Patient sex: M
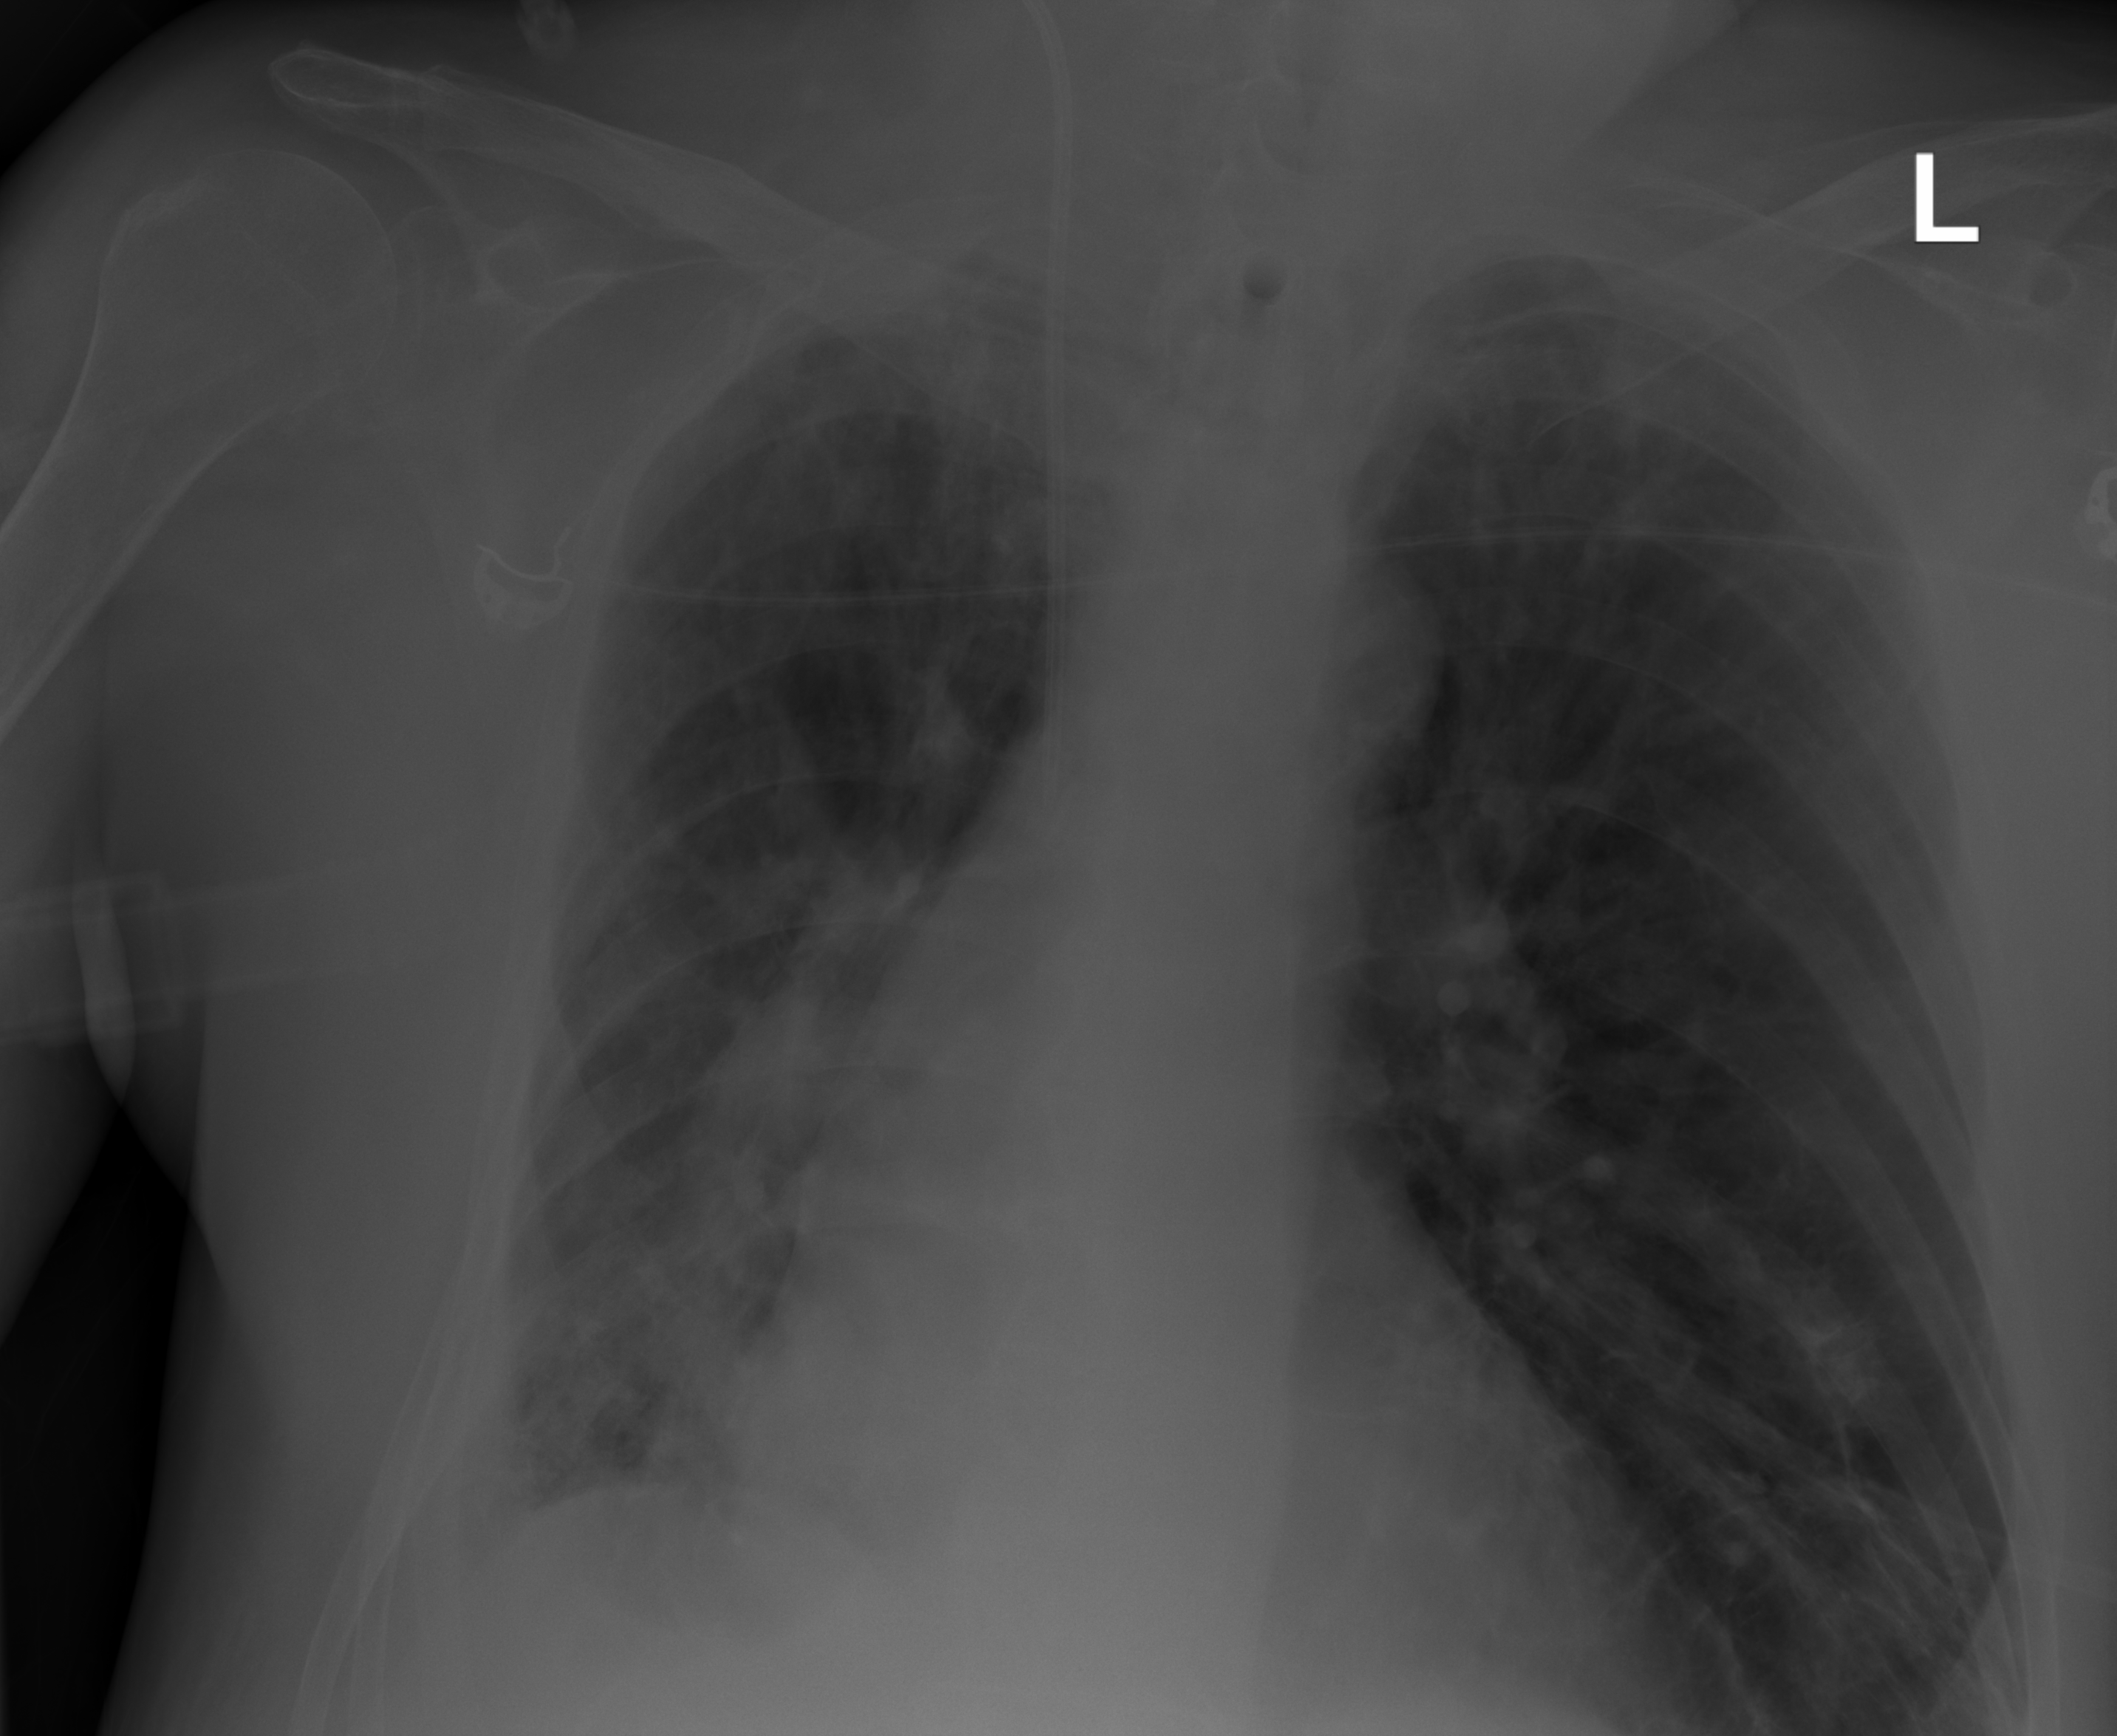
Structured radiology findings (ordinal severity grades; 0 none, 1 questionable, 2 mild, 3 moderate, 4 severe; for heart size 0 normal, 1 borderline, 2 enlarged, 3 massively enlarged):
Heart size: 0
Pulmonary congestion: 0
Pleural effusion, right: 1
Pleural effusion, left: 0
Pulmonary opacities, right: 2
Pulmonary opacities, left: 0
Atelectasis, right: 3
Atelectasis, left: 2